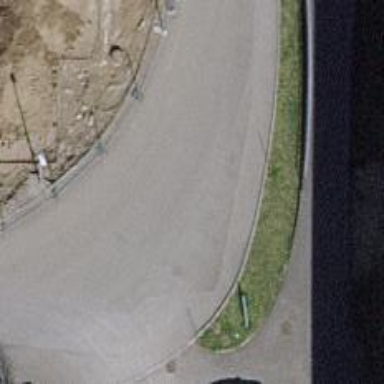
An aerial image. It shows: Lift gate barrier.